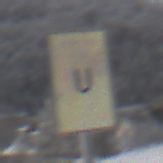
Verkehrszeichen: AnkuendigungOderFortsetzungUmleitungOhnePfeilsymbol
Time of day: MorningAfternoon
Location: Outdoor (Nature)
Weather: PartlyCloudy
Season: Winter
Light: Natural